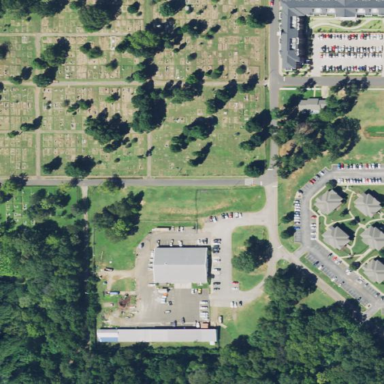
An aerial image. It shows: Cemetery.